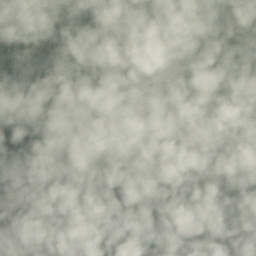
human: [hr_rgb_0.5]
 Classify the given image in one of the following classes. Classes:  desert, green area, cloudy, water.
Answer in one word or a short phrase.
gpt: cloudy